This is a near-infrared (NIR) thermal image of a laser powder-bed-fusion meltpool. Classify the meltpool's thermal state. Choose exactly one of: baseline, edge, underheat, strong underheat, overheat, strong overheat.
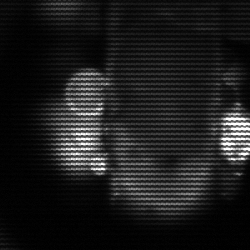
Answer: strong underheat